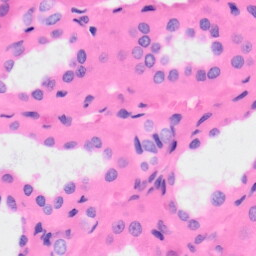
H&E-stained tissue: Kidney